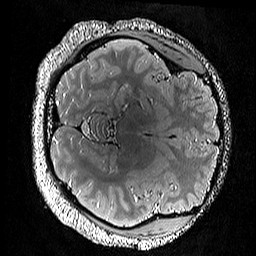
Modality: T2w
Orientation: axial
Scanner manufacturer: siemens
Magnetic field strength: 3 T
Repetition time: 3.2 s
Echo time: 0.428 s